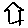
Label: house